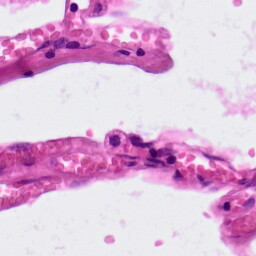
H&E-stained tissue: Lung